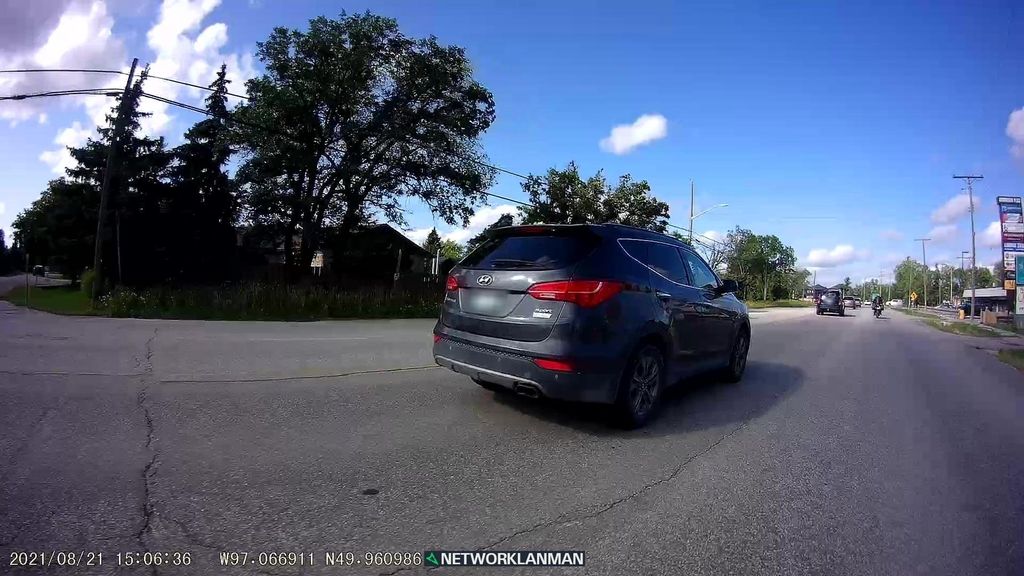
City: winnipeg